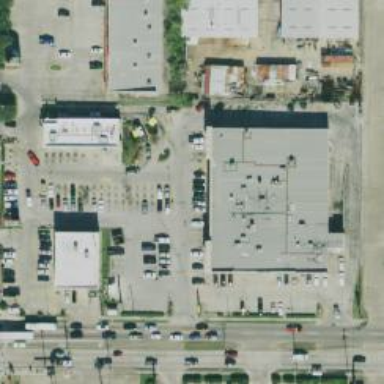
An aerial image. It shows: Parking space.